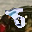
Label: 8